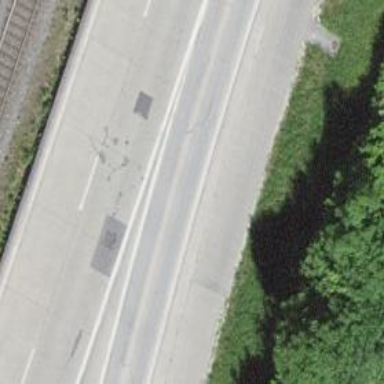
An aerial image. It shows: Trunk link road with asphalt surface.